Question: I want to implement this:

I use a ViewPager with a FragmentStatePagerAdapter.
I started with the example from this page:
<URL>
This is my ViewPager adapter:
'''
public static class MyAdapter extends FragmentStatePagerAdapter {
public MyAdapter(FragmentManager fm) {
super(fm);
}
@Override
public int getCount() {
return NUM_ITEMS;
}
@Override
public Fragment getItem(int position) {
return ArrayListFragment.newInstance(position);
}
@Override
public void destroyItem(ViewGroup container, int position, Object object) {
super.destroyItem(container, position, object);
}
}
'''
Every page of my ViewPager contains a ListView with some data.
At the moment when I switch to a new page in ViewPager it will increase the RAM memory very quickly.
How should I remove the old fragments ?
I also used this but it does nothing:
'''
public void destroyItem(ViewGroup container, int position, Object object) {
FragmentManager manager = ((Fragment) object).getFragmentManager();
FragmentTransaction trans = manager.beginTransaction();
trans.remove((Fragment) object);
trans.commit();
super.destroyItem(container, position, object);
}
'''
There is also a 1-2 seconds delay after I switch quickly to a new page or old page. Is there any technique to remove that delay. If I switch to a new page and wait for 2 second then on next switch there is no more delay.
Tested on Nexus 7.
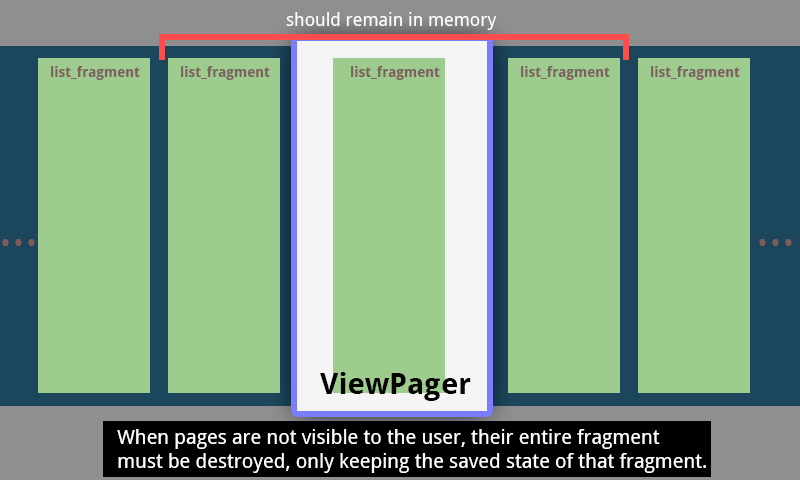
Answer: You should not try to interfere with how Android manages your 'Fragment' implementations. The default for the 'setOffScreenPageLimit' should already be one. This means that Android will destroy old fragments when memory runs low. As long as you do not have a memory issue, just leave it be.
The reason why your memory increases is because Android keeps 'Fragment' instances in memory to be able to reconnect to them instead of having to instantiate them. I recommend you account for the contingency of your 'Fragment' instances being destroyed by the OS, saving their state if that happens, and let the OS do its job.
The delay you are experiencing could be due to some intensive computation on the UI thread. If it is, I suggest moving that out to, for example, an 'AsyncTask'. Without the code it is, however, just a guess as to what might cause the issue. But there being only an initial delay suggests that you are loading something which might block the UI thread.
: Have a look at <URL> which outlines very neatly how the 'ViewPager' handles 'Fragment' instances.